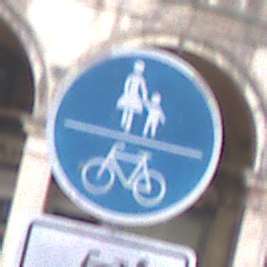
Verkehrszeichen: GemeinsamerGehUndRadweg
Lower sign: EinspurigeFahrzeugeFrei4
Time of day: SunriseSunset
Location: Outdoor (Urban)
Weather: PartlyCloudy
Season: NotSpecified
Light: Natural